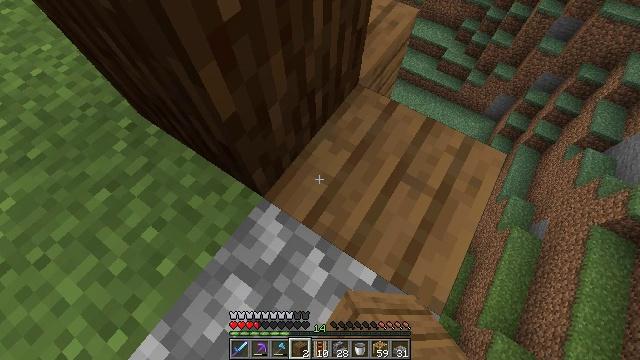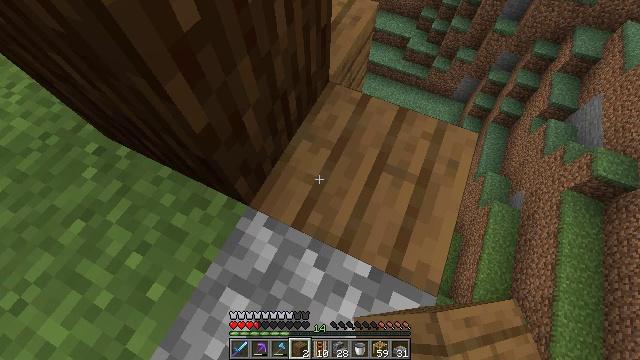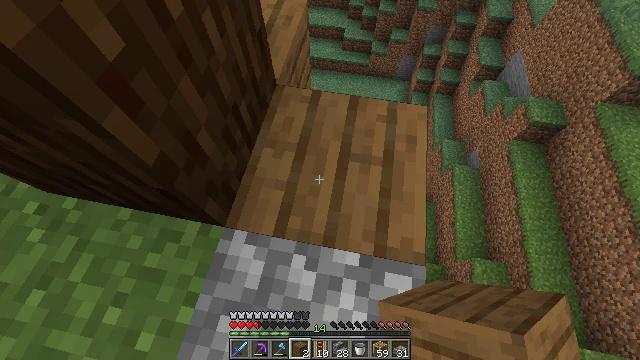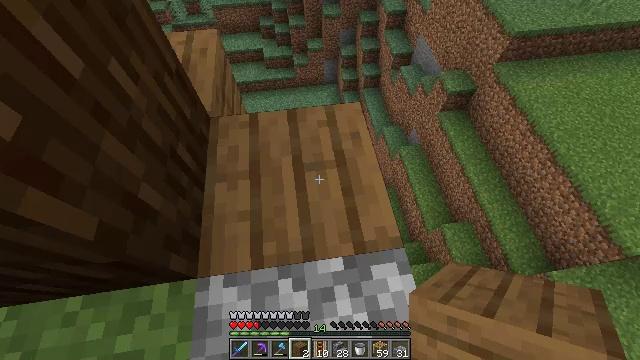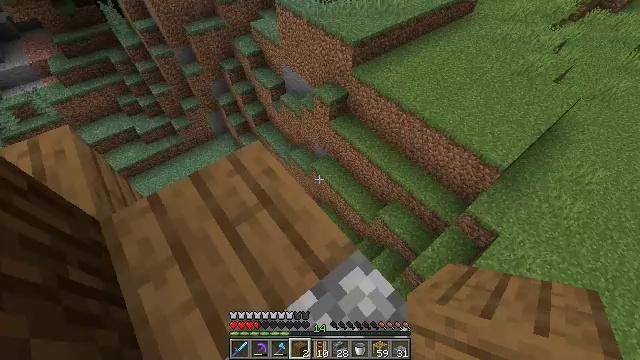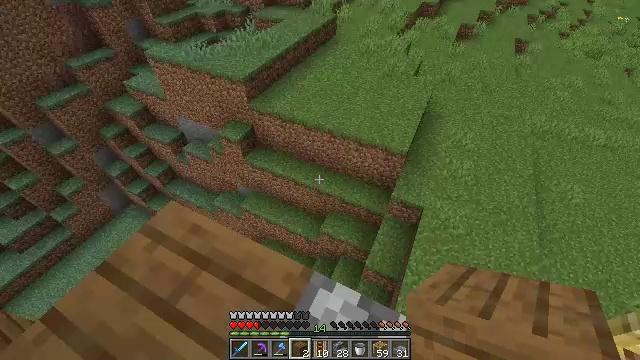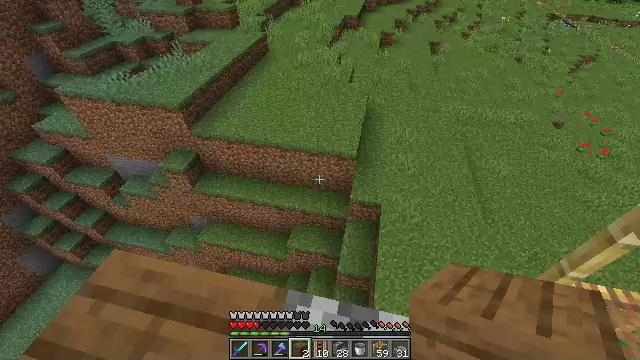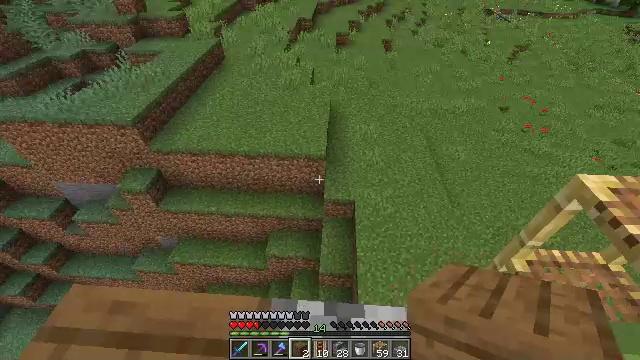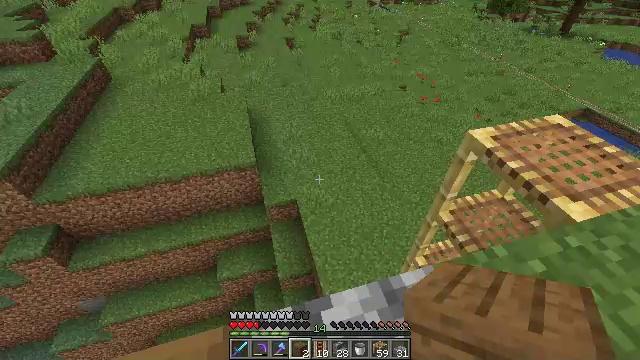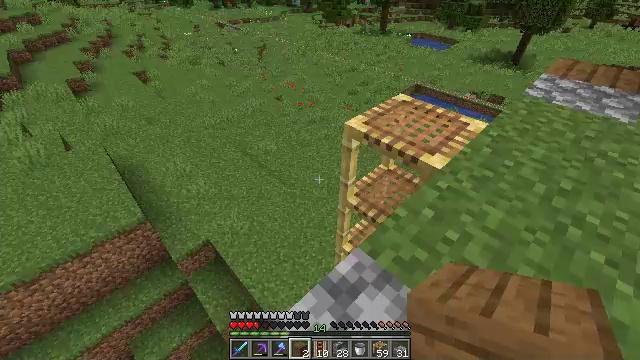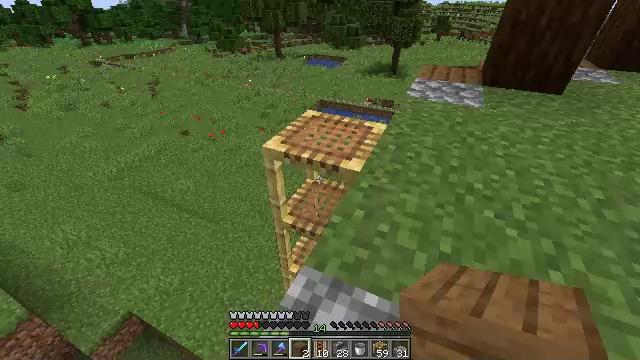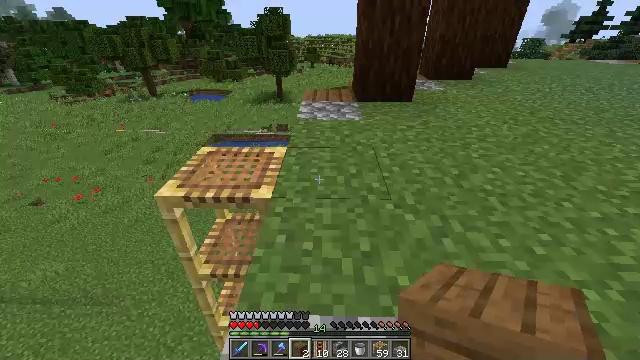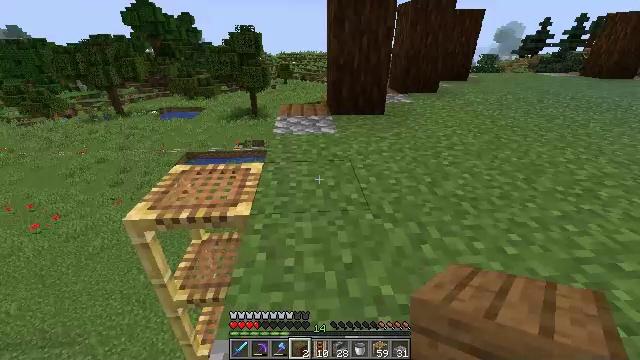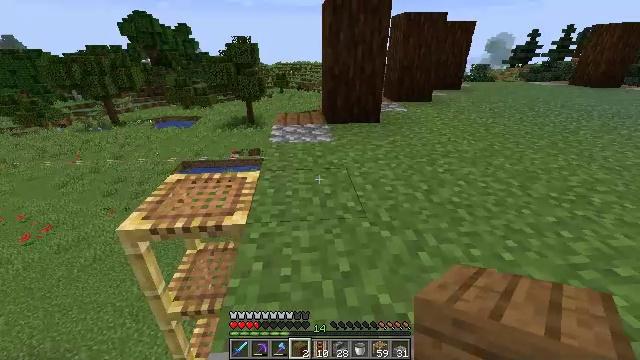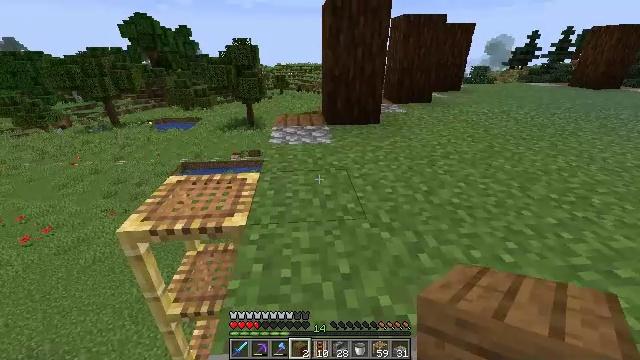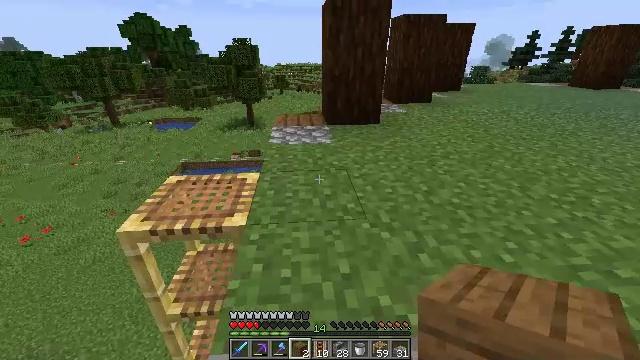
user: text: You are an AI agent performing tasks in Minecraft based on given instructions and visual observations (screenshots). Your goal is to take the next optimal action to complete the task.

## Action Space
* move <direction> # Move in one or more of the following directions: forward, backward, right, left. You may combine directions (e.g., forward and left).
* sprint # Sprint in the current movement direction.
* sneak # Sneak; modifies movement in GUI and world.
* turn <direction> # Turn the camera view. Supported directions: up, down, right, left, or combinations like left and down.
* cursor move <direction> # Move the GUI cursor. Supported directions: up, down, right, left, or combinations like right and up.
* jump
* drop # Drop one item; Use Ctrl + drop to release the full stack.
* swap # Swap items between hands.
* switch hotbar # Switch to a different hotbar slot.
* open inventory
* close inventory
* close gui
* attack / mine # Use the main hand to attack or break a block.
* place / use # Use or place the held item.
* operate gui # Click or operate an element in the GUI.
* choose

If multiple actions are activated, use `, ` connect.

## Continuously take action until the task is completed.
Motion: motion action
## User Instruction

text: Harvest grass block to clear the area.
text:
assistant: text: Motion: sneak, turn right
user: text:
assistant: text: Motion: sneak, turn right
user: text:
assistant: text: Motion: sneak, turn right and up
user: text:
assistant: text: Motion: sneak, turn right and up
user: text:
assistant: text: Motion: sneak, turn right and up
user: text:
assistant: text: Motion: sneak, turn right and up
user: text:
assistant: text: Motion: sneak, turn right
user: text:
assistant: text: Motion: sneak, turn right
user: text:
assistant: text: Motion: sneak, turn right and up
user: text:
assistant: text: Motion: sneak, turn right and up
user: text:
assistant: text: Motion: sneak, turn right and up
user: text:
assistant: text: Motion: sneak, turn right and up
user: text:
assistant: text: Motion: sneak, turn up
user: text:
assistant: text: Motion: sneak
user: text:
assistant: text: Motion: sneak
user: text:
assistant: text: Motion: sneak
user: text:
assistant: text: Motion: sneak
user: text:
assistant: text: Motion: sneak, turn right
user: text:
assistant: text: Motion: move forward, sneak, turn right
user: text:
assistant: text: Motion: move forward, sneak, turn right
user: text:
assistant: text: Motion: move forward, sneak, turn right
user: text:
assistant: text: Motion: move forward, turn right
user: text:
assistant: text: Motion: move forward, turn right
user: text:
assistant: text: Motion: move forward
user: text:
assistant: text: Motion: move forward
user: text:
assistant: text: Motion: move forward
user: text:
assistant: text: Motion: move forward
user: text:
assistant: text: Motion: move forward
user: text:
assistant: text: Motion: move forward
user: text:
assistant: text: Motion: move forward, sprint, turn right